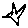
Label: star